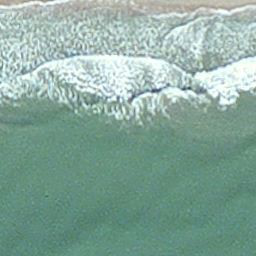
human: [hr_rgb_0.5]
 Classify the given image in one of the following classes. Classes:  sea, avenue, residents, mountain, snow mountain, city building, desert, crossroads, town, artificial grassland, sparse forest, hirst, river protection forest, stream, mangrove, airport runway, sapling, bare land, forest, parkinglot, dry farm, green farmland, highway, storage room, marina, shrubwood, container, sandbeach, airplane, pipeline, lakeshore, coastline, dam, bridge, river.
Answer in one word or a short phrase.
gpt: coastline